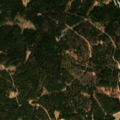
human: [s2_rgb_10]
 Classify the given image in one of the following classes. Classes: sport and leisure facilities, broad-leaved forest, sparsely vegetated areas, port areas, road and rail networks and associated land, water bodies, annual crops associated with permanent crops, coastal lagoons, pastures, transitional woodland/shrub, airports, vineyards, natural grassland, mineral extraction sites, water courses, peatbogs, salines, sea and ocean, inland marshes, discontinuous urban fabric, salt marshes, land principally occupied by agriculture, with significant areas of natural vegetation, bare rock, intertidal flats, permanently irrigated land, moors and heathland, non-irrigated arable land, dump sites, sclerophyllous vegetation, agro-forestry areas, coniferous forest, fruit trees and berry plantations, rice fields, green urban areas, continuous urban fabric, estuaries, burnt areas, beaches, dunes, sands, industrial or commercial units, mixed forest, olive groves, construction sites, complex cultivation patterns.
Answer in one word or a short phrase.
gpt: coniferous forest